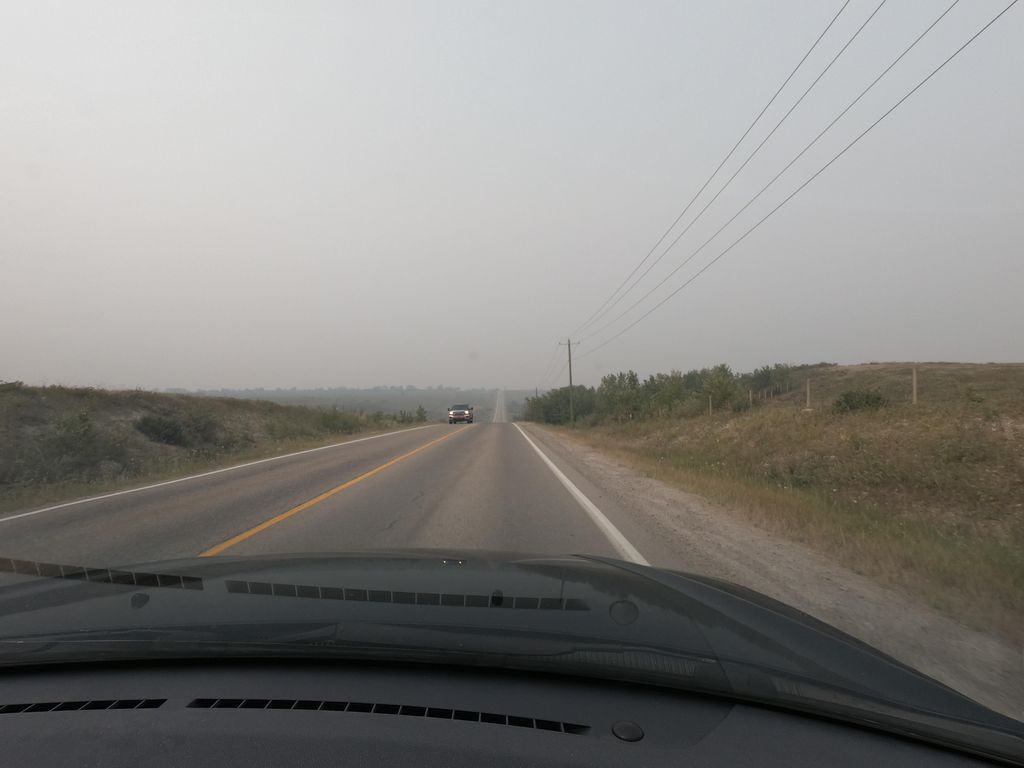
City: calgary